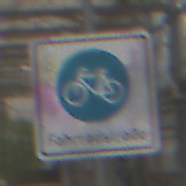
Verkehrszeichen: BeginnFahrradstrasse
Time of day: Midday
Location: Roofed (Special)
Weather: Overcast
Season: NotSpecified
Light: Natural